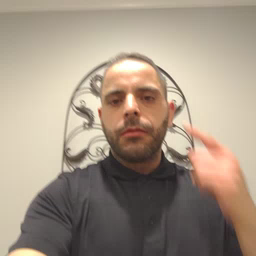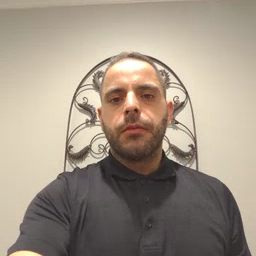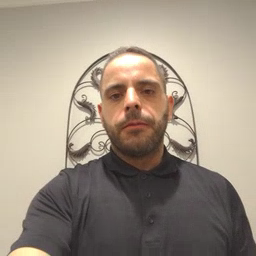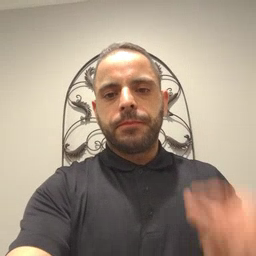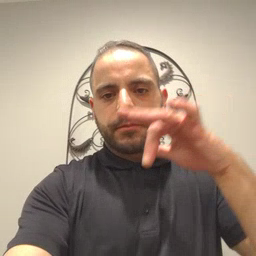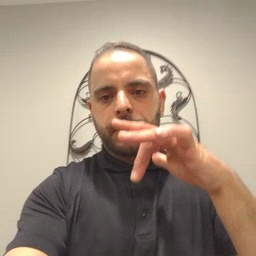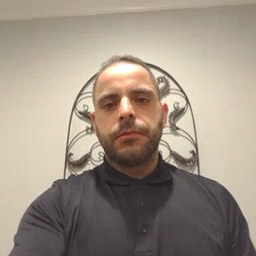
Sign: touch